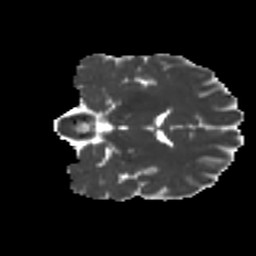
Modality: MD
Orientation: coronal
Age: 35
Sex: male
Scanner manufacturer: ge
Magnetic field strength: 3 T
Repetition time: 7.8 s
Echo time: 0.0611 s